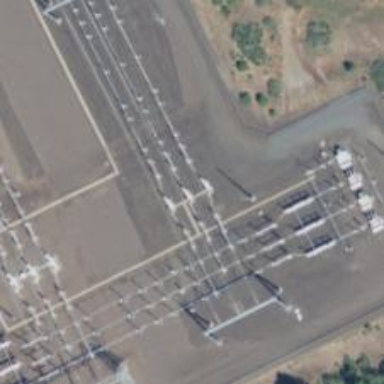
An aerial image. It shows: Switch for power supply.